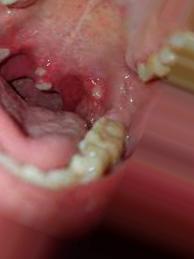
Condition: Mouth Ulcer